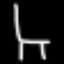
Label: chair